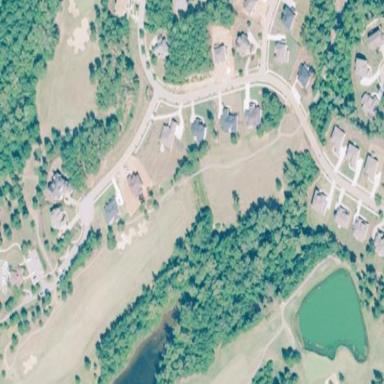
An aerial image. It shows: Golf course.